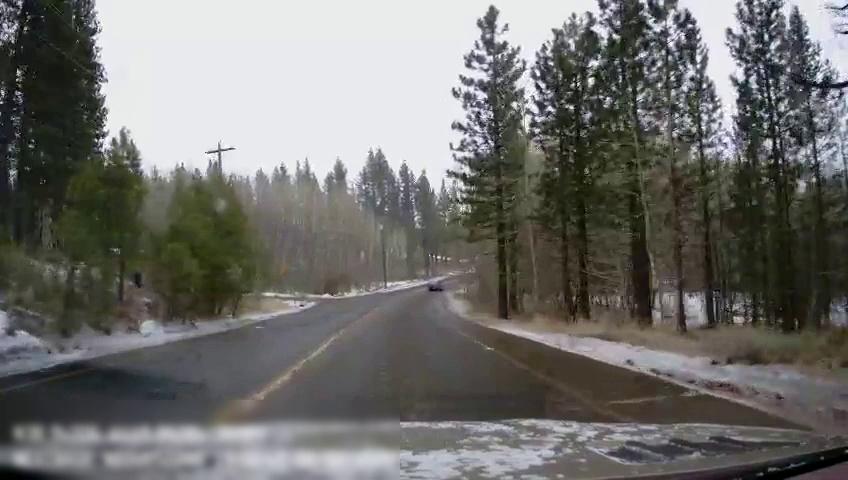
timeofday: Day
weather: Snowy
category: Drivable Space
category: Vehicles | SUV
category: Lanes | Current Lane
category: Lanes | Current Lane
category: Lanes | Alternate Lane